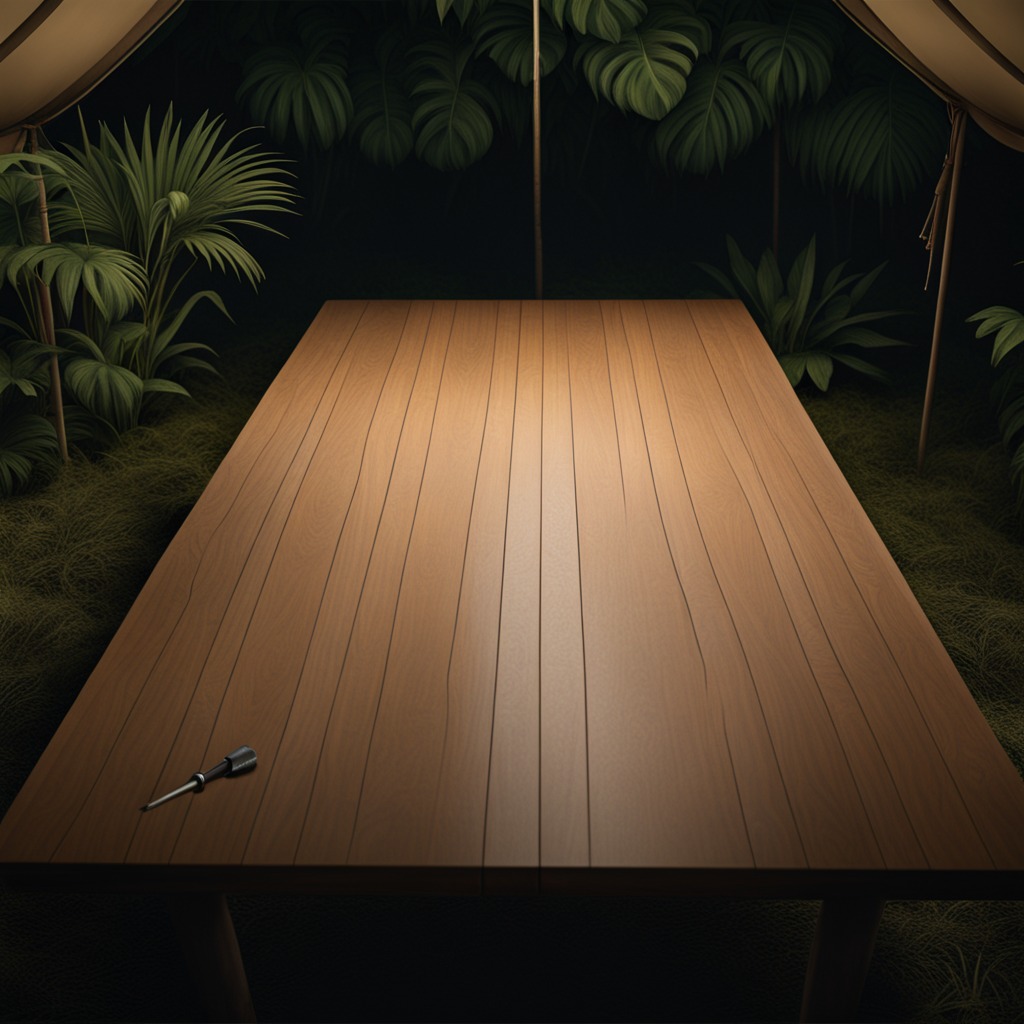
A screwdriver is lying on a wooden table inside a jungle field workshop tent at night.